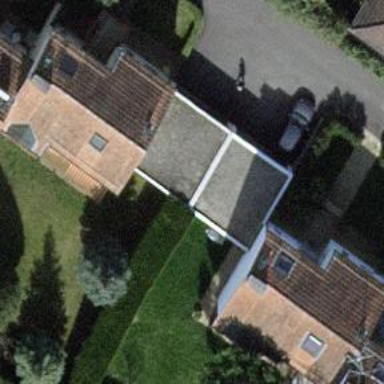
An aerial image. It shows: Garage.